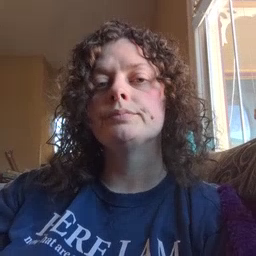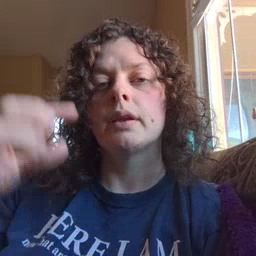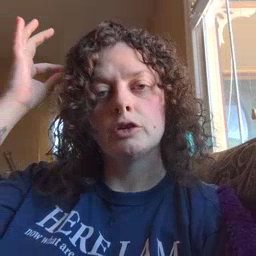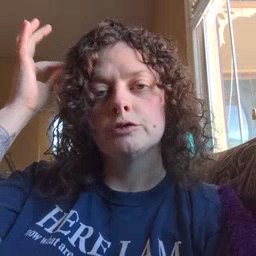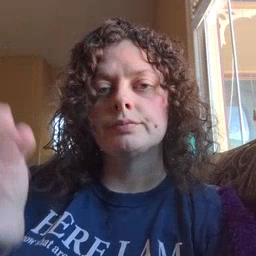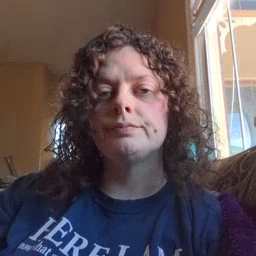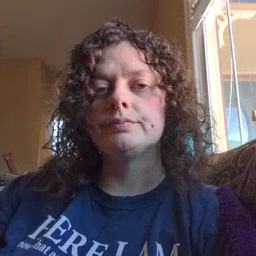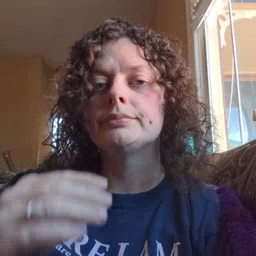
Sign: hair